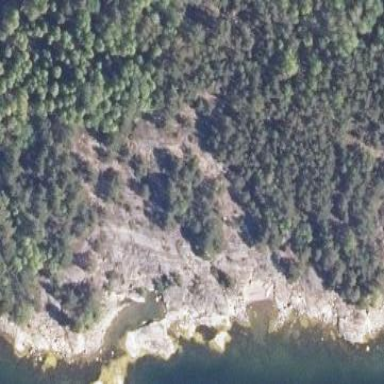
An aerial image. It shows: Landscape of bare rock.